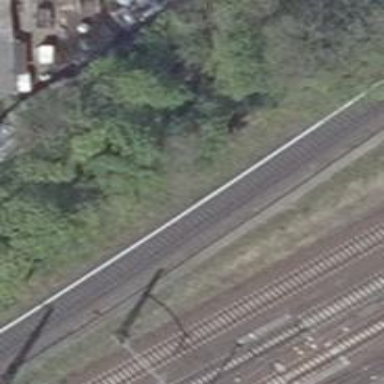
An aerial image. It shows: Light rail railway with bottom electrified rail.